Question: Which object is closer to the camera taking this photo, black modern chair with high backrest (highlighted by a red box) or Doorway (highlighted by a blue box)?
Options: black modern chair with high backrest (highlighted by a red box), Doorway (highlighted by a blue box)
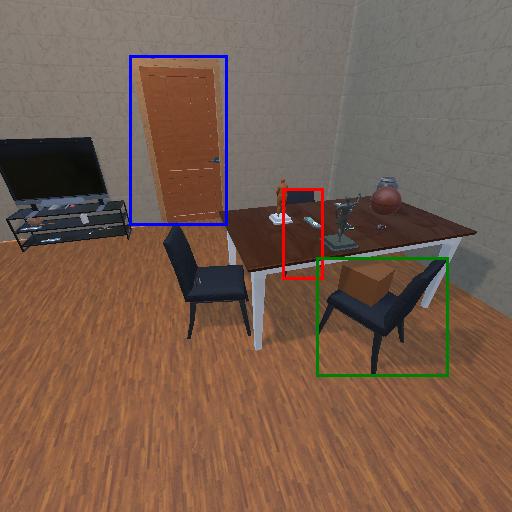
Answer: black modern chair with high backrest (highlighted by a red box)